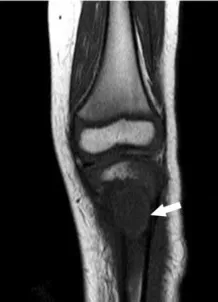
Magnetic resonance imaging findings. (A) The T1-weighted image revealed the penumbra sign (white arrow).
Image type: radiology (mri)